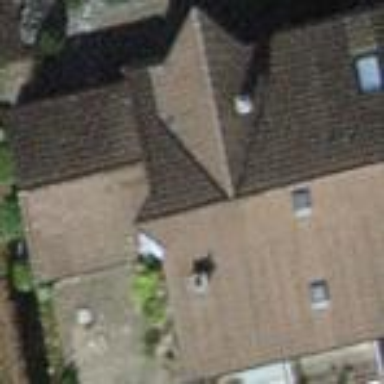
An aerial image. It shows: Terrace building.